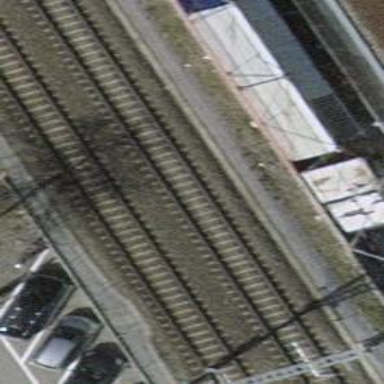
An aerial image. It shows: Single railway track with electrified contact line.